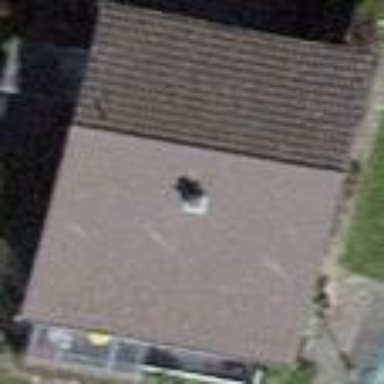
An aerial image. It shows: Building with tiled roof.